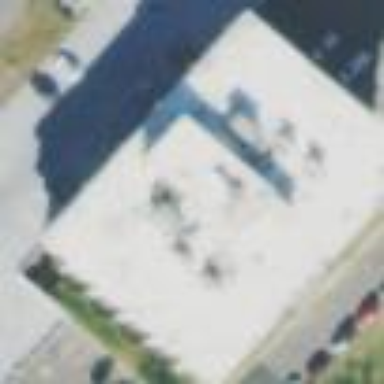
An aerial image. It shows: Building.